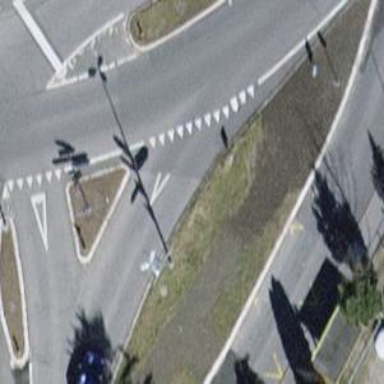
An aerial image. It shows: Paved traffic island used for traffic calming.